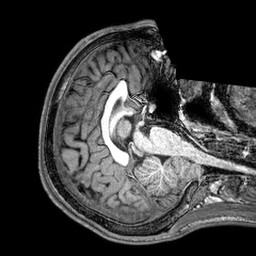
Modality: T1w
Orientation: axial
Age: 24
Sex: male
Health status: healthy
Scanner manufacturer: philips
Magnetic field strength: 3 T